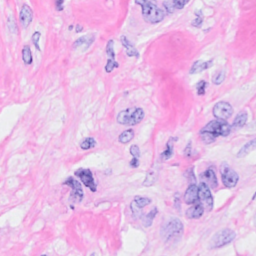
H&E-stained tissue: Breast